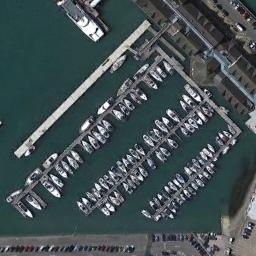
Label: harbor